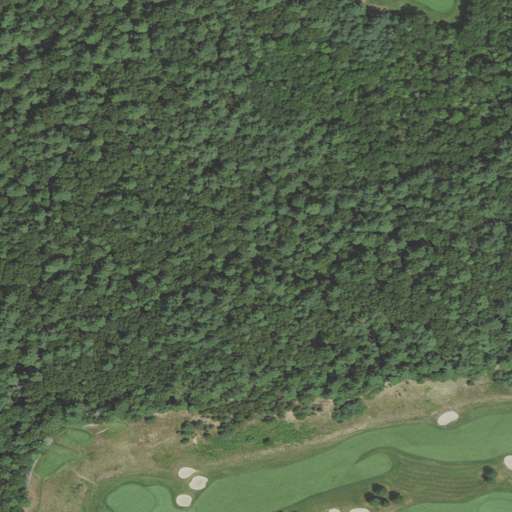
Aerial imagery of mountain in Massachusetts named Le Baron Hill containing evergreen forest, open development, mixed forest, woody wetlands, barren land, pasture, medium intensity development, and low intensity development